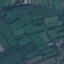
Label: Pasture